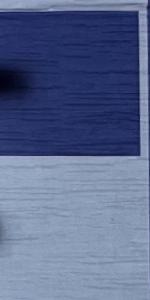
Label: Empty